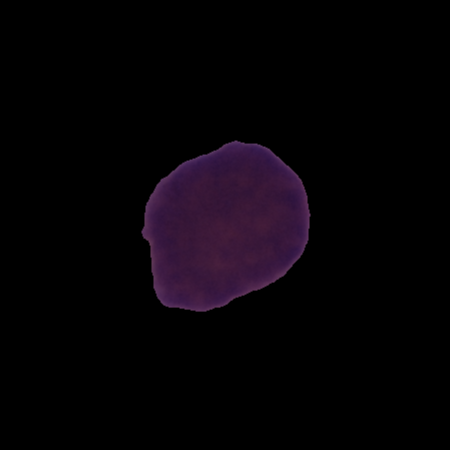
Label: healthy